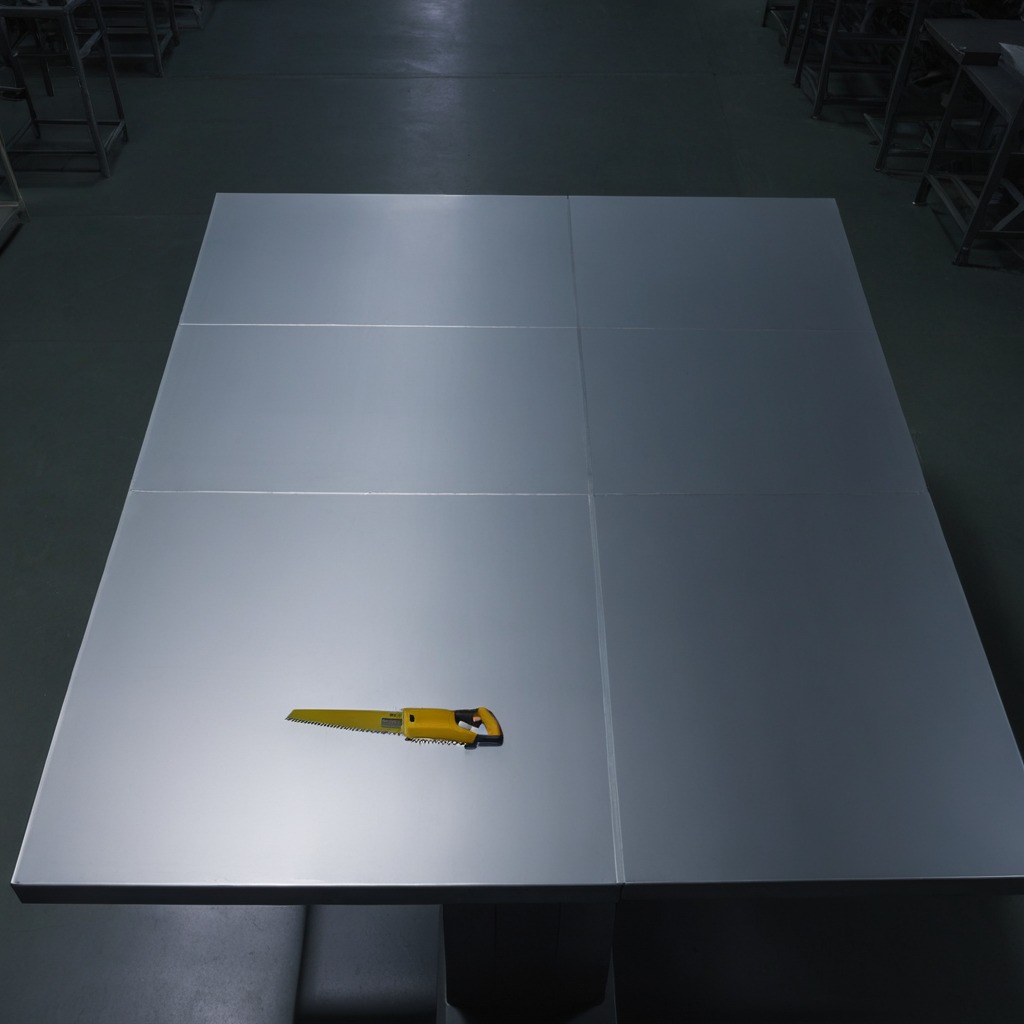
A metal saw is lying on the tabletop.